Field crop: maize
Growth stage: 2
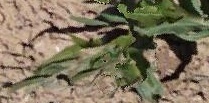
Species: maize